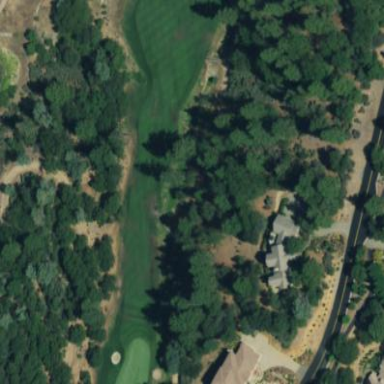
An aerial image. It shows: Picturesque scene of golf course with lateral water hazard.